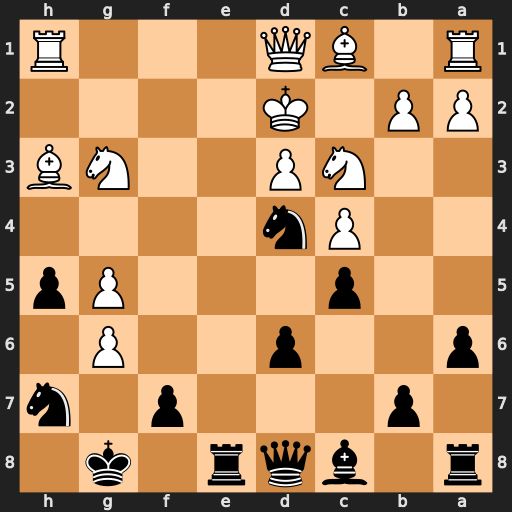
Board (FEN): r1bqr1k1/1p3p1n/p2p2P1/2p3Pp/2Pn4/2NP2NB/PP1K4/R1BQ3R
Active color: b
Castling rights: -
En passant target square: -
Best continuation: Qxg5#